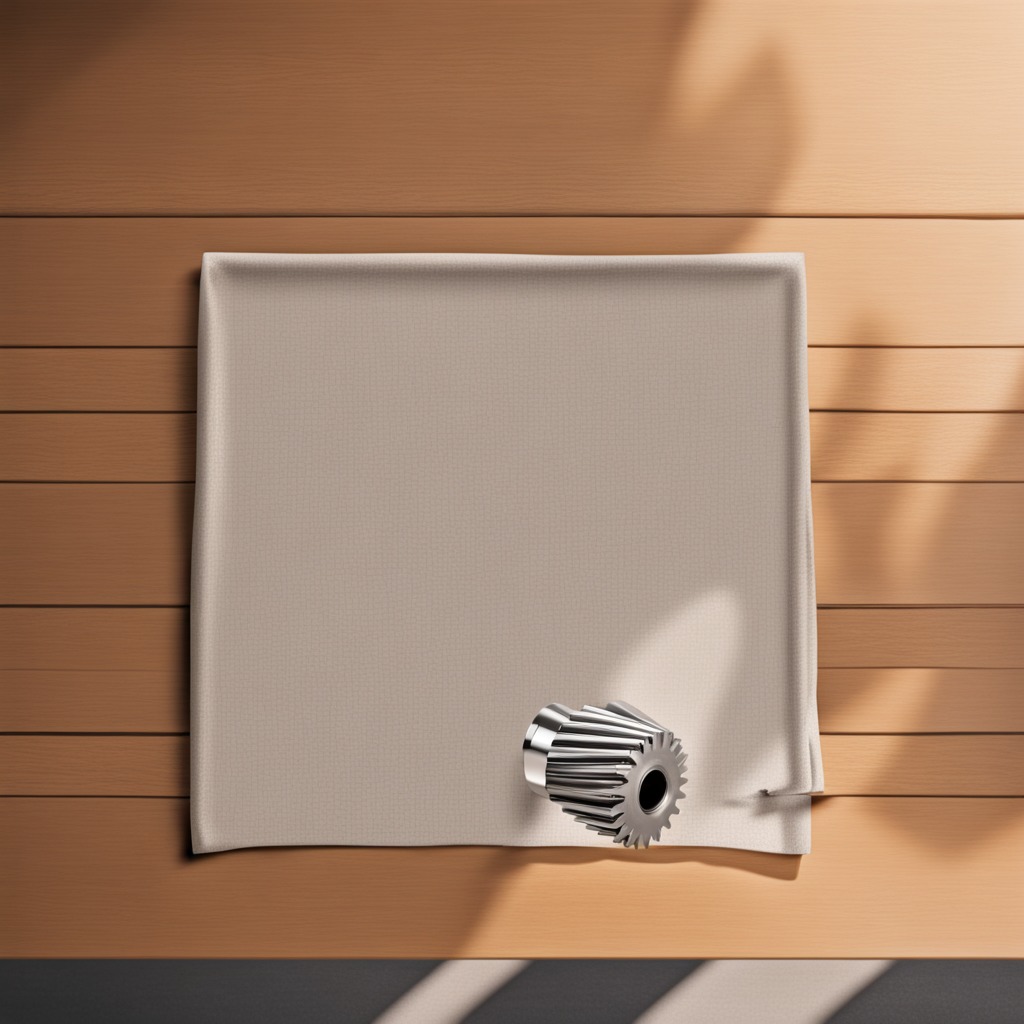
A steel gear with teeth is lying on the wooden table.